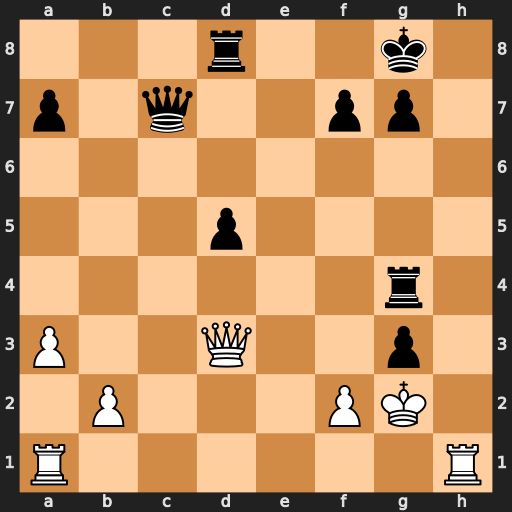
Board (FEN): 3r2k1/p1q2pp1/8/3p4/6r1/P2Q2p1/1P3PK1/R6R
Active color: w
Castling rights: -
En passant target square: -
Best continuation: Qh7+ Kf8 Qf5